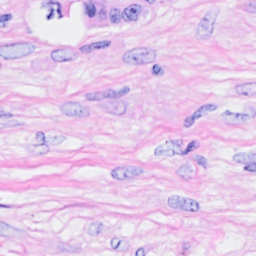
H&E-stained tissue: Breast